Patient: sex M, age 57
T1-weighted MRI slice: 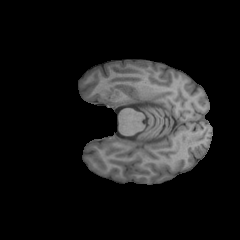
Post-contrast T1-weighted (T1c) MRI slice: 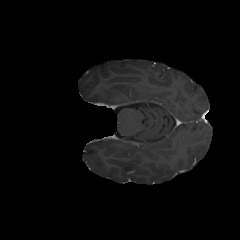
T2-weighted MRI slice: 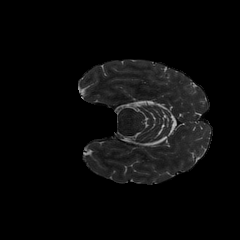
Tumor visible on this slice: no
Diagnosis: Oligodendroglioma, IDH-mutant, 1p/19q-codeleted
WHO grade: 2